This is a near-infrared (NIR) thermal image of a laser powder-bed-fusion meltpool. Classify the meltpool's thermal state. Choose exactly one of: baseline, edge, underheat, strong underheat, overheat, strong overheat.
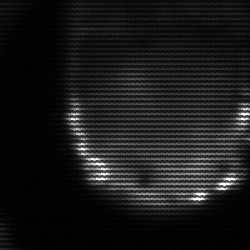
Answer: edge